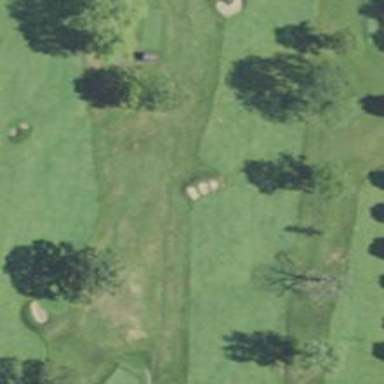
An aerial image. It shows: View of golf hole.